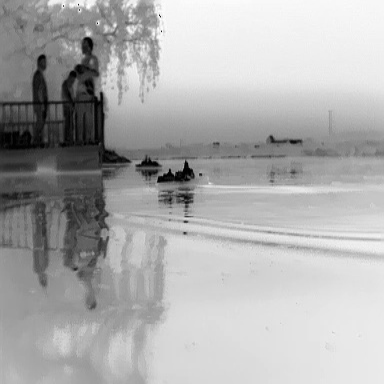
There are two warships in the infrared image.